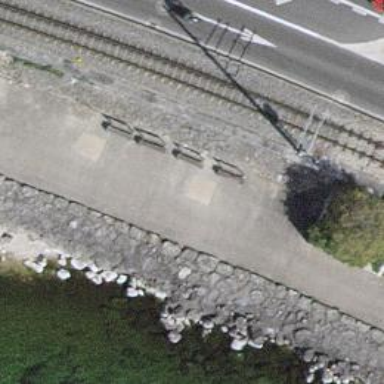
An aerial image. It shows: Brown bench in the vicinity.